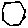
Label: hexagon